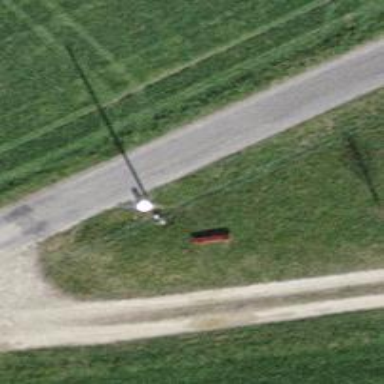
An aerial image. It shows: Minor power line.